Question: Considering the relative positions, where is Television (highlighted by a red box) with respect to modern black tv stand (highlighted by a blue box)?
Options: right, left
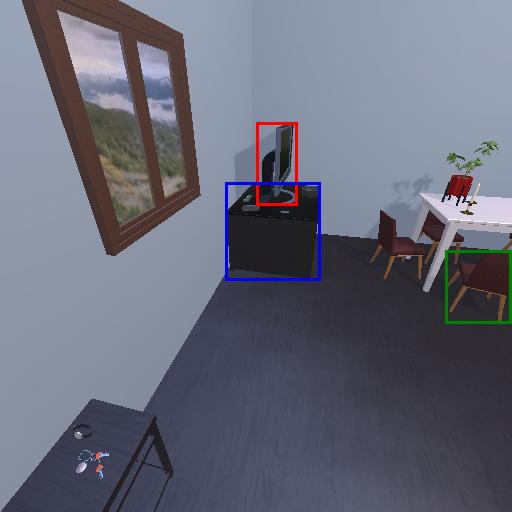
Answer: right